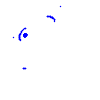
Particle: kaon